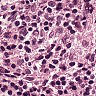
Metastatic tissue present: no